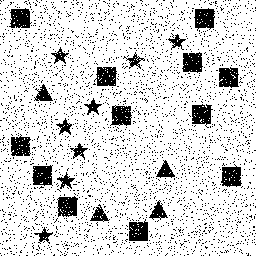
Squares: 12
Triangles: 4
Stars: 8
Total shapes: 24